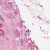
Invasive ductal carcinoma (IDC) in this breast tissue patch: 0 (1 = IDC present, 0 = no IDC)